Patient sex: M
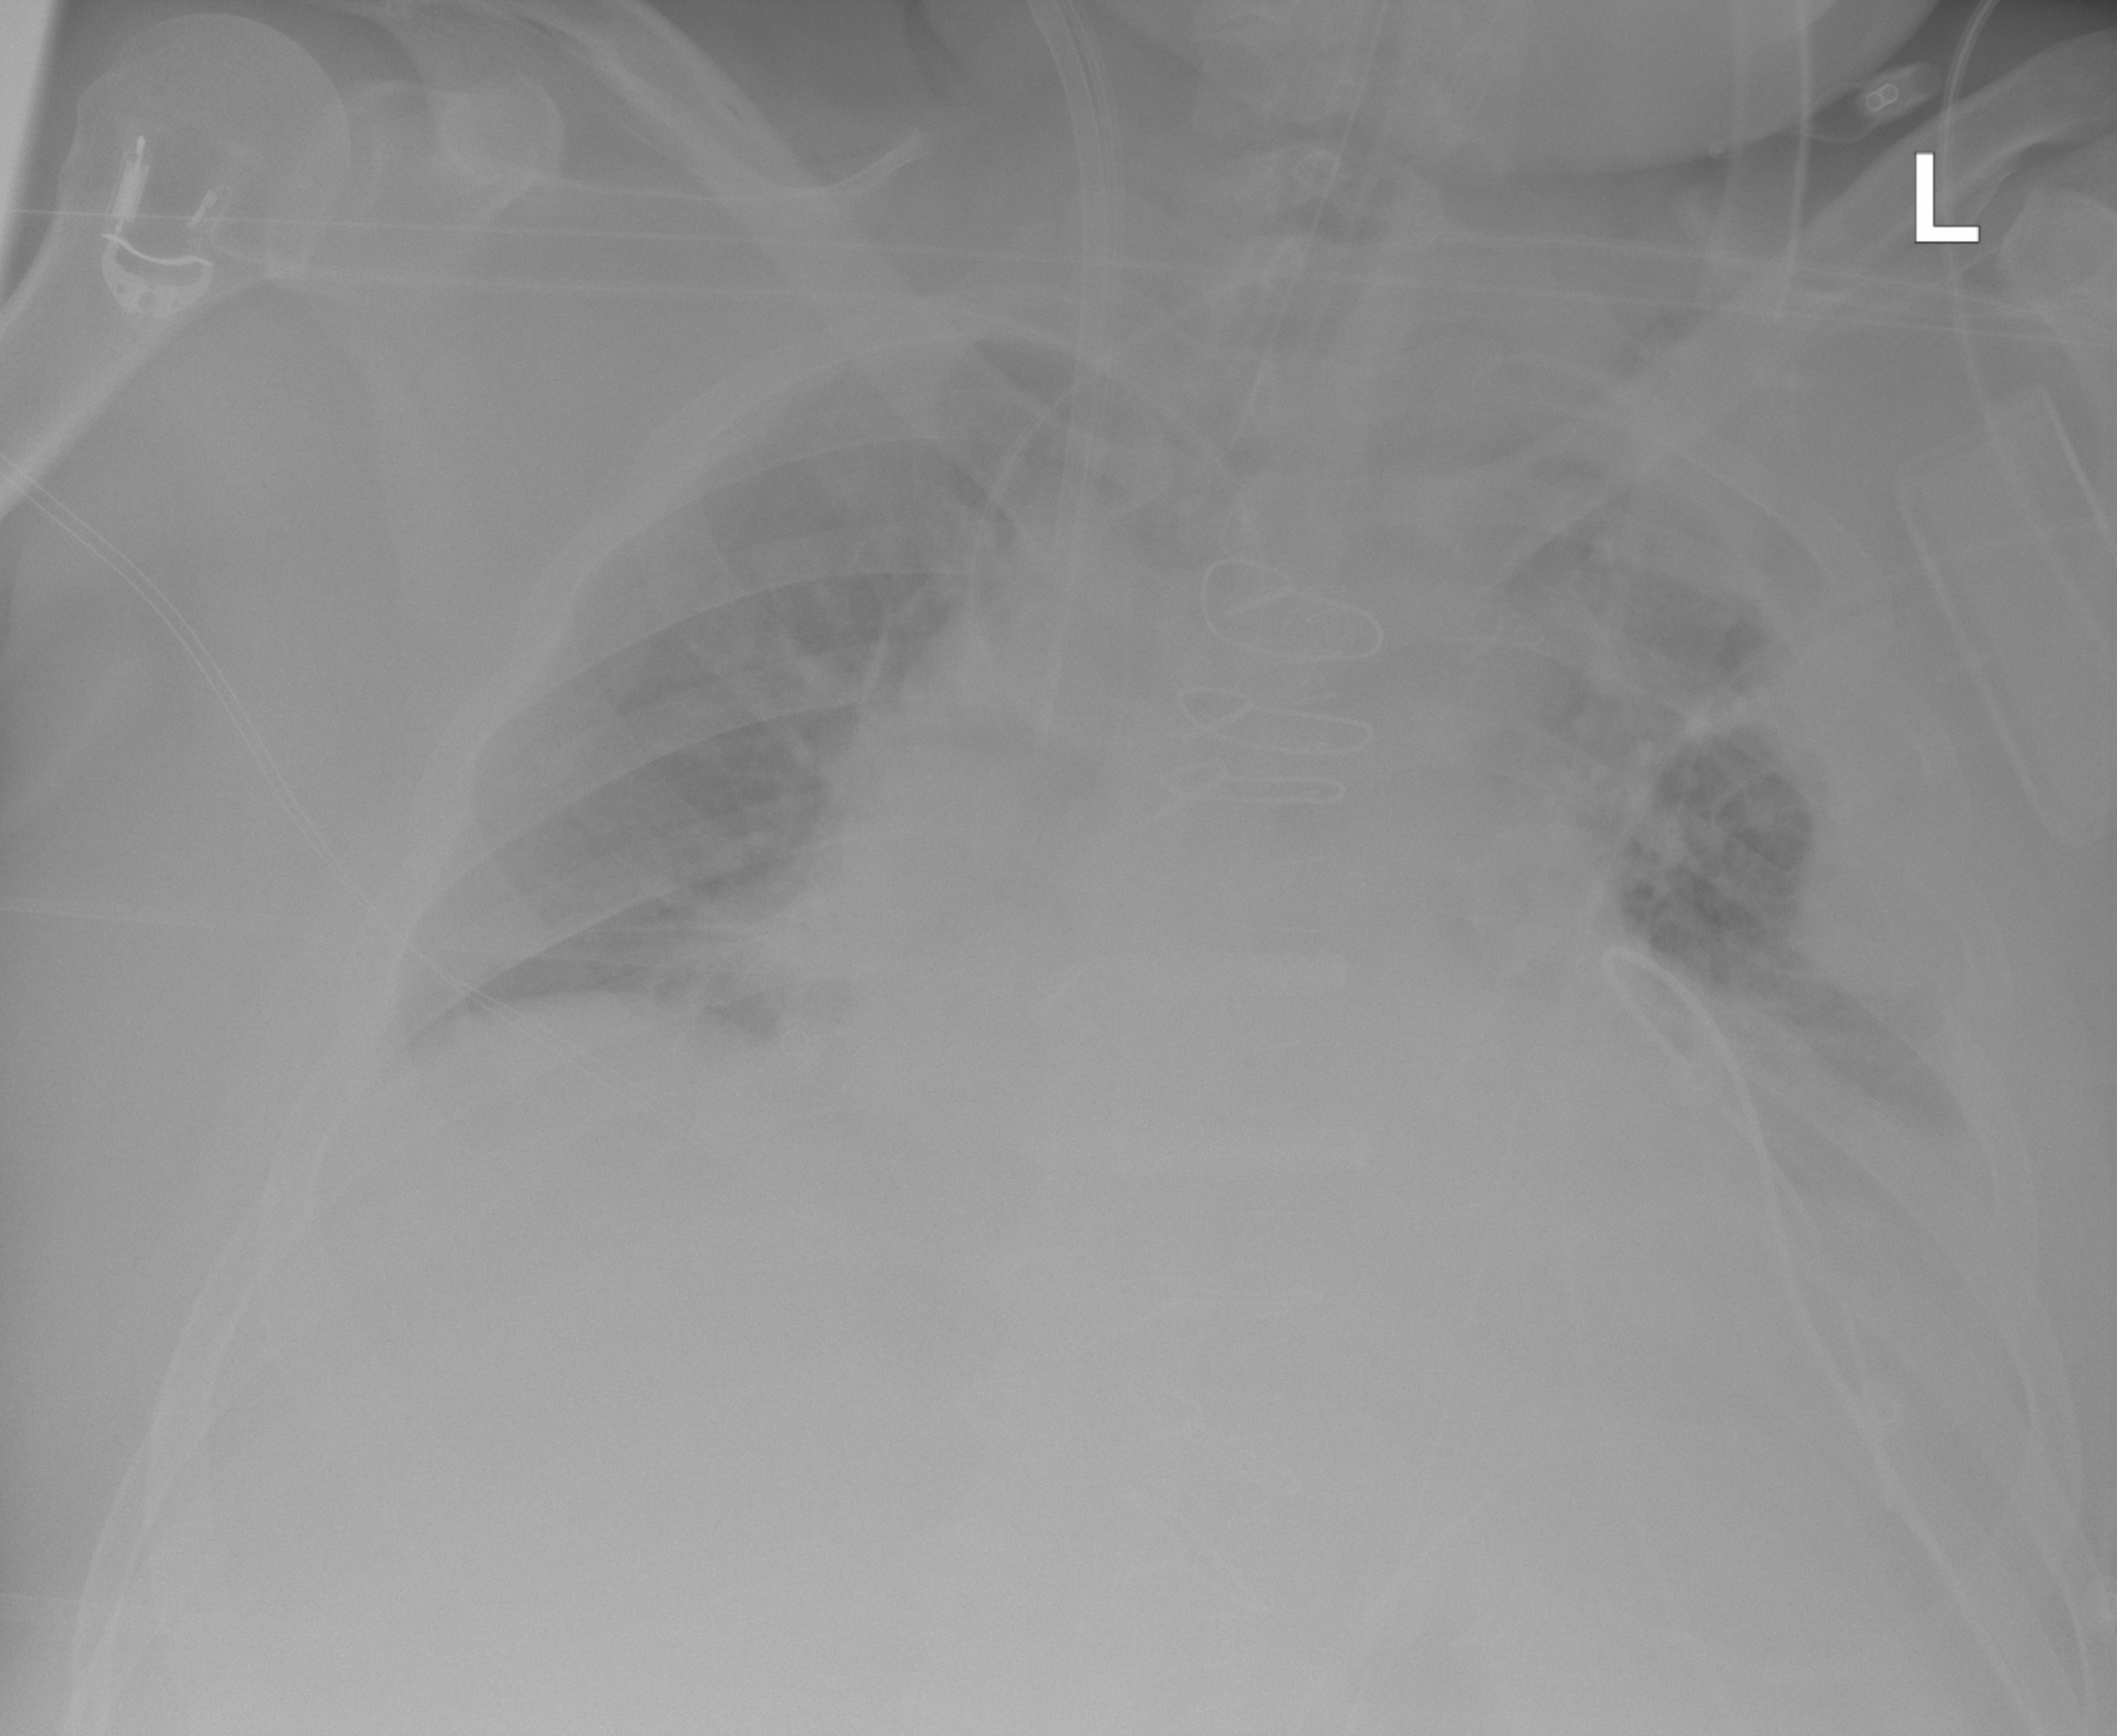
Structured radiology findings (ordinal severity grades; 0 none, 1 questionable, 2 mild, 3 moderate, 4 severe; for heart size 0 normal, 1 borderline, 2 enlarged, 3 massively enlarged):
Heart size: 2
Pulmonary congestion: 2
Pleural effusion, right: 0
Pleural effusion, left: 3
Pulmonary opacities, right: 0
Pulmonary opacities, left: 2
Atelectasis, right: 0
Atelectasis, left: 3